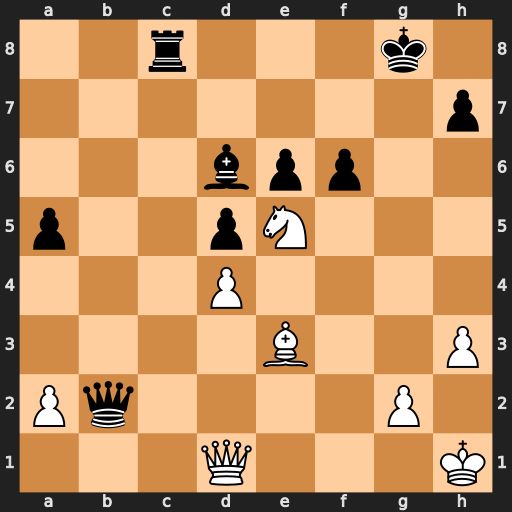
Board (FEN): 2r3k1/7p/3bpp2/p2pN3/3P4/4B2P/Pq4P1/3Q3K
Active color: w
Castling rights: -
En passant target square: -
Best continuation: Qg4+ Kf8 Bh6+ Ke7 Qg7+ Kd8 Qd7#